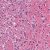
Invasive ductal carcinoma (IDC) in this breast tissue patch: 1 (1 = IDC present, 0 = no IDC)